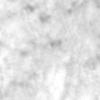
Label: no_change